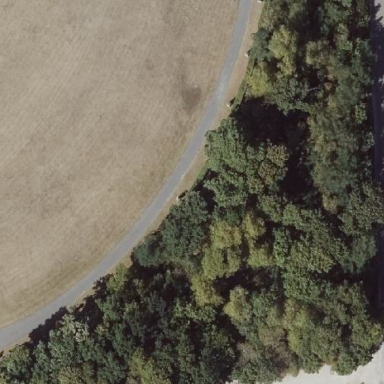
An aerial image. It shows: Mixed woodland with various types of leaves.